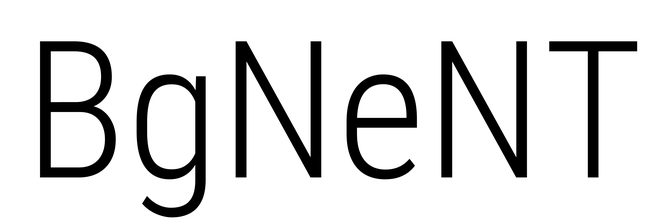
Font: Roboto_Condensed_Light